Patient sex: M
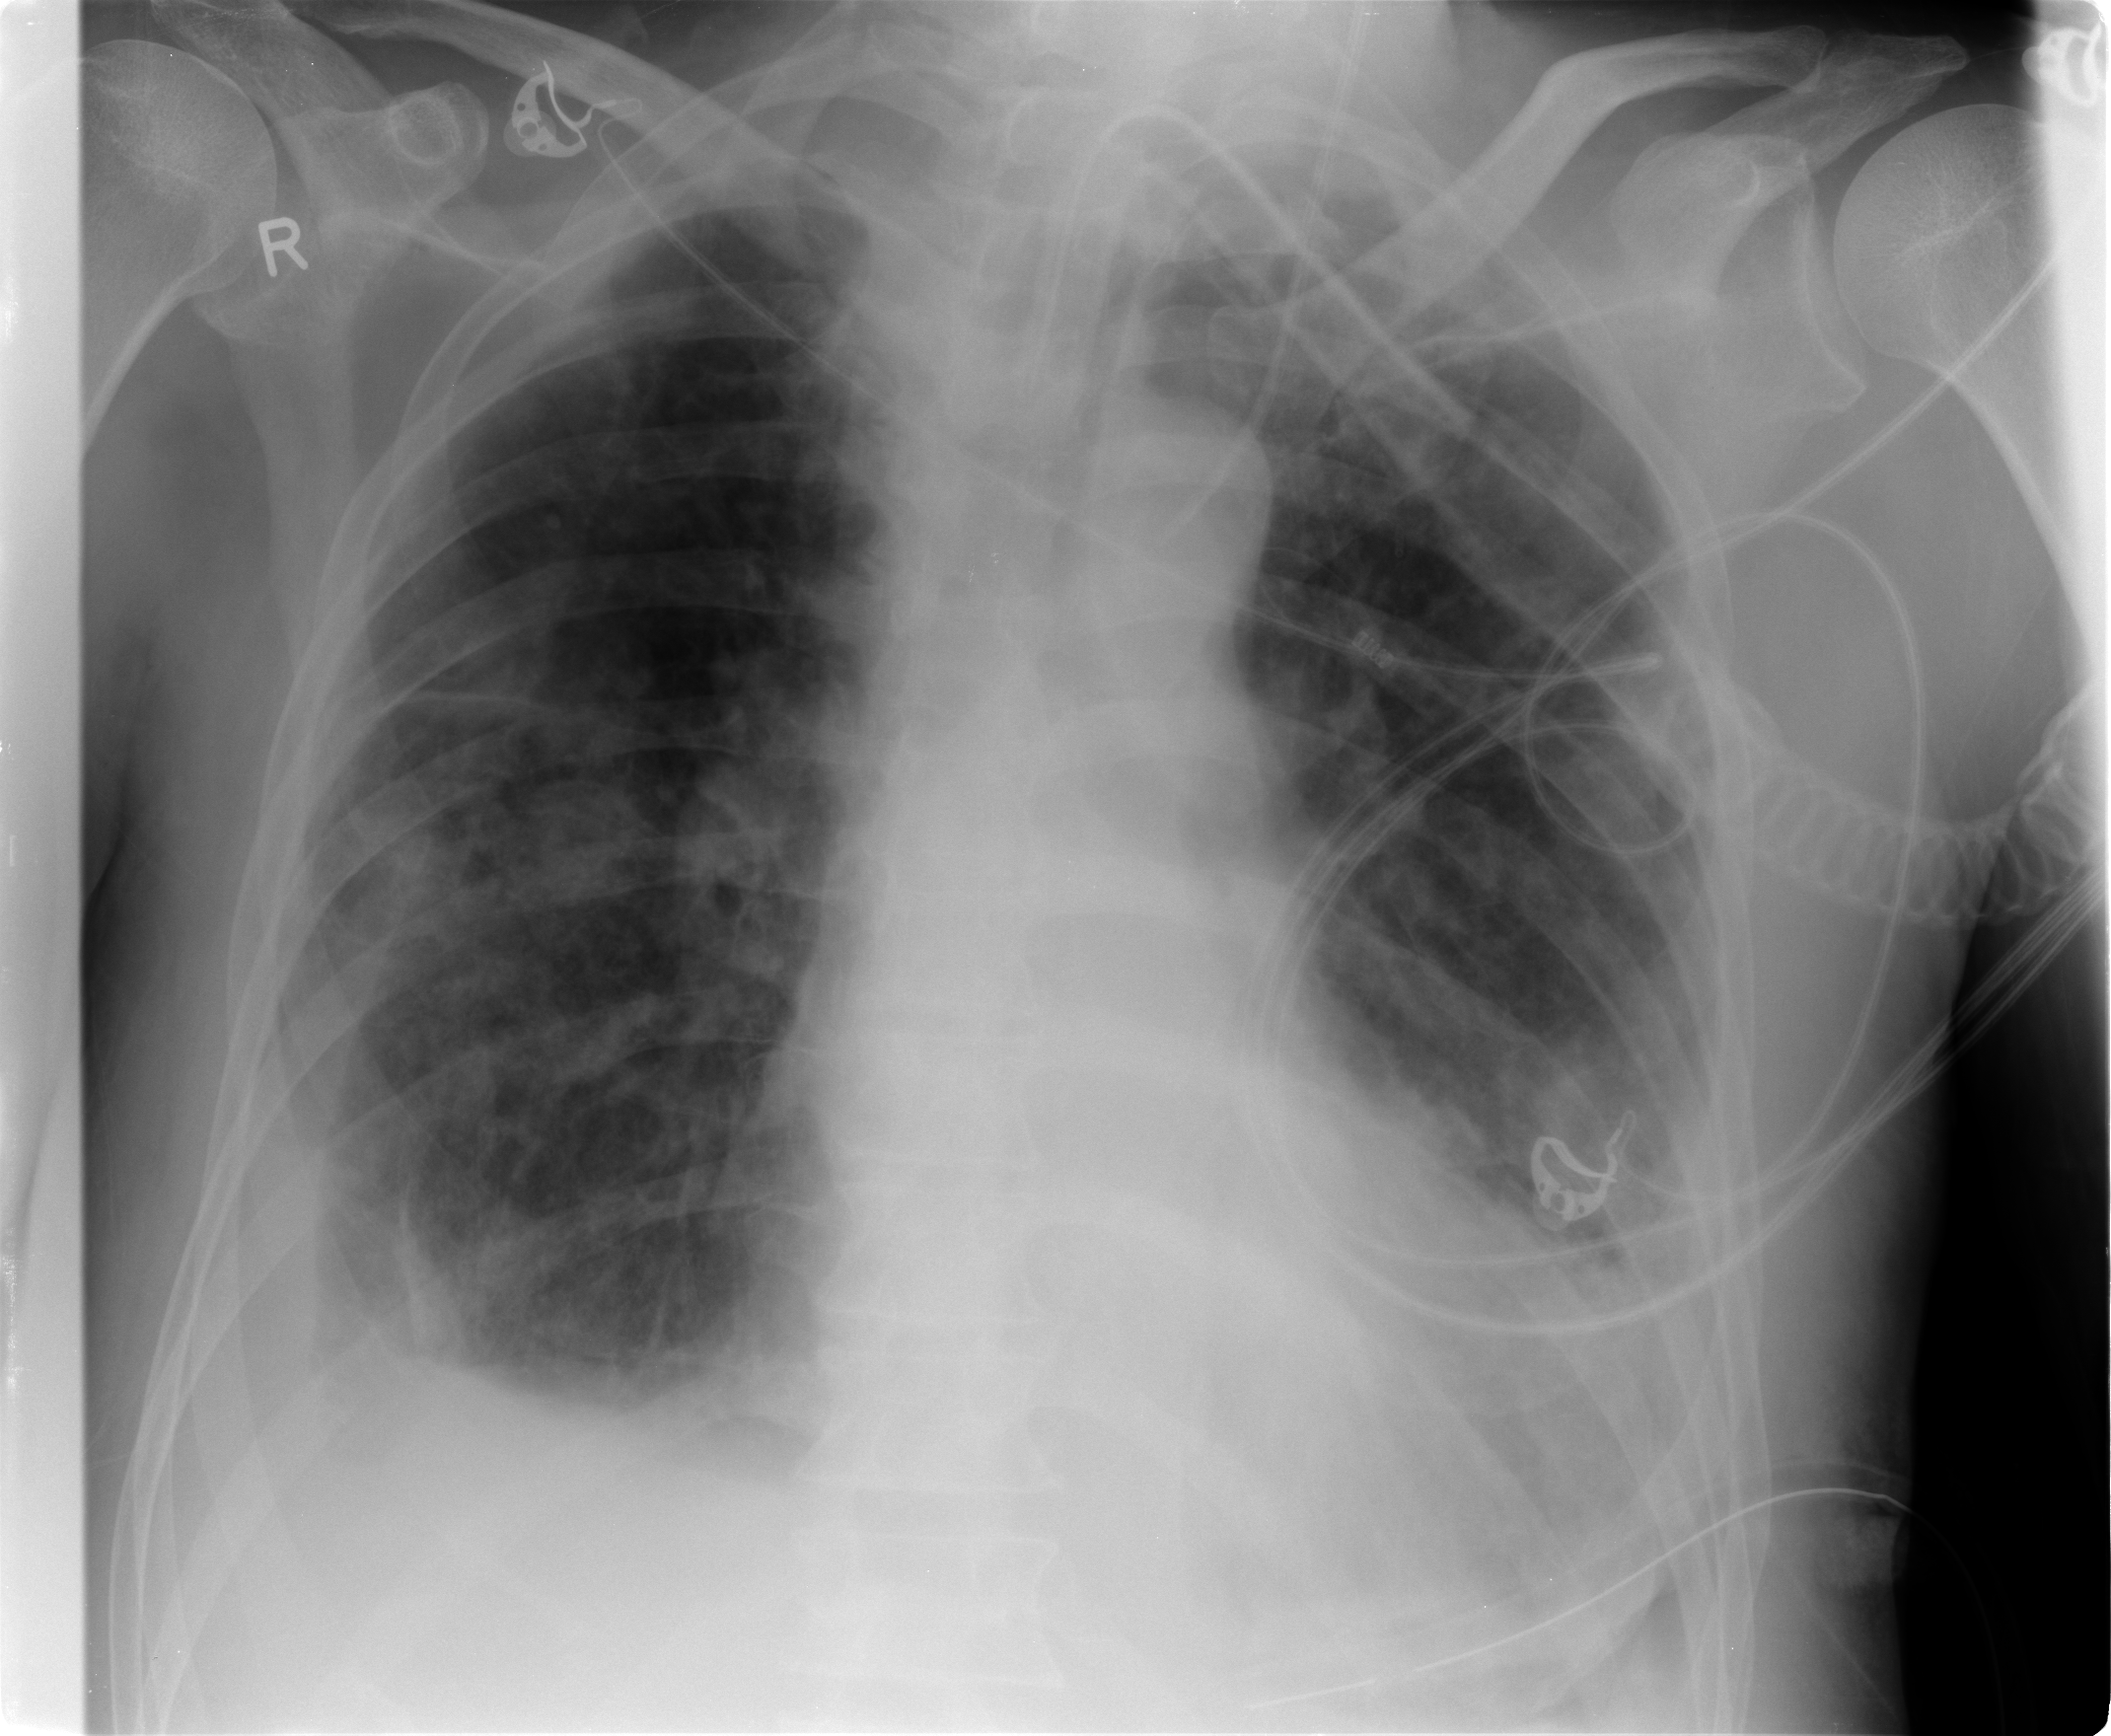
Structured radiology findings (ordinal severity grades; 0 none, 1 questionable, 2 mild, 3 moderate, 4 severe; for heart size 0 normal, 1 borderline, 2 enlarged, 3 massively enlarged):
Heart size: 2
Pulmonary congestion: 2
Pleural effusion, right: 2
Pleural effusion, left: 1
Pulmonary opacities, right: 2
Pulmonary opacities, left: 2
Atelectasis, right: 2
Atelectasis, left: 2